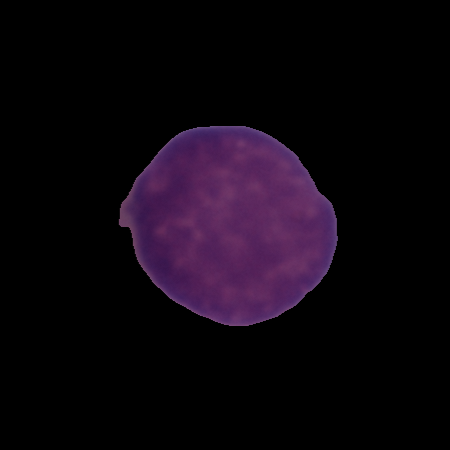
Label: healthy